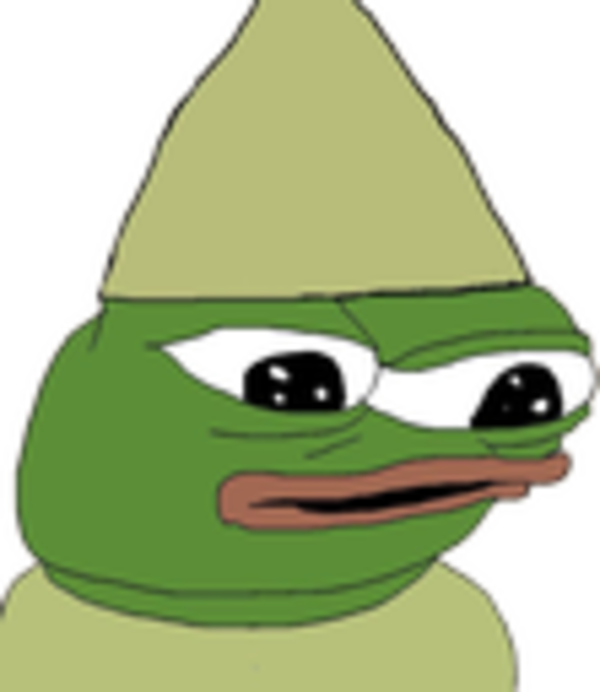
Label: 5_Pepe